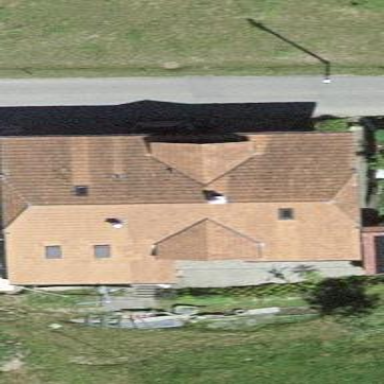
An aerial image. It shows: Residential building with half-hipped roof shape.